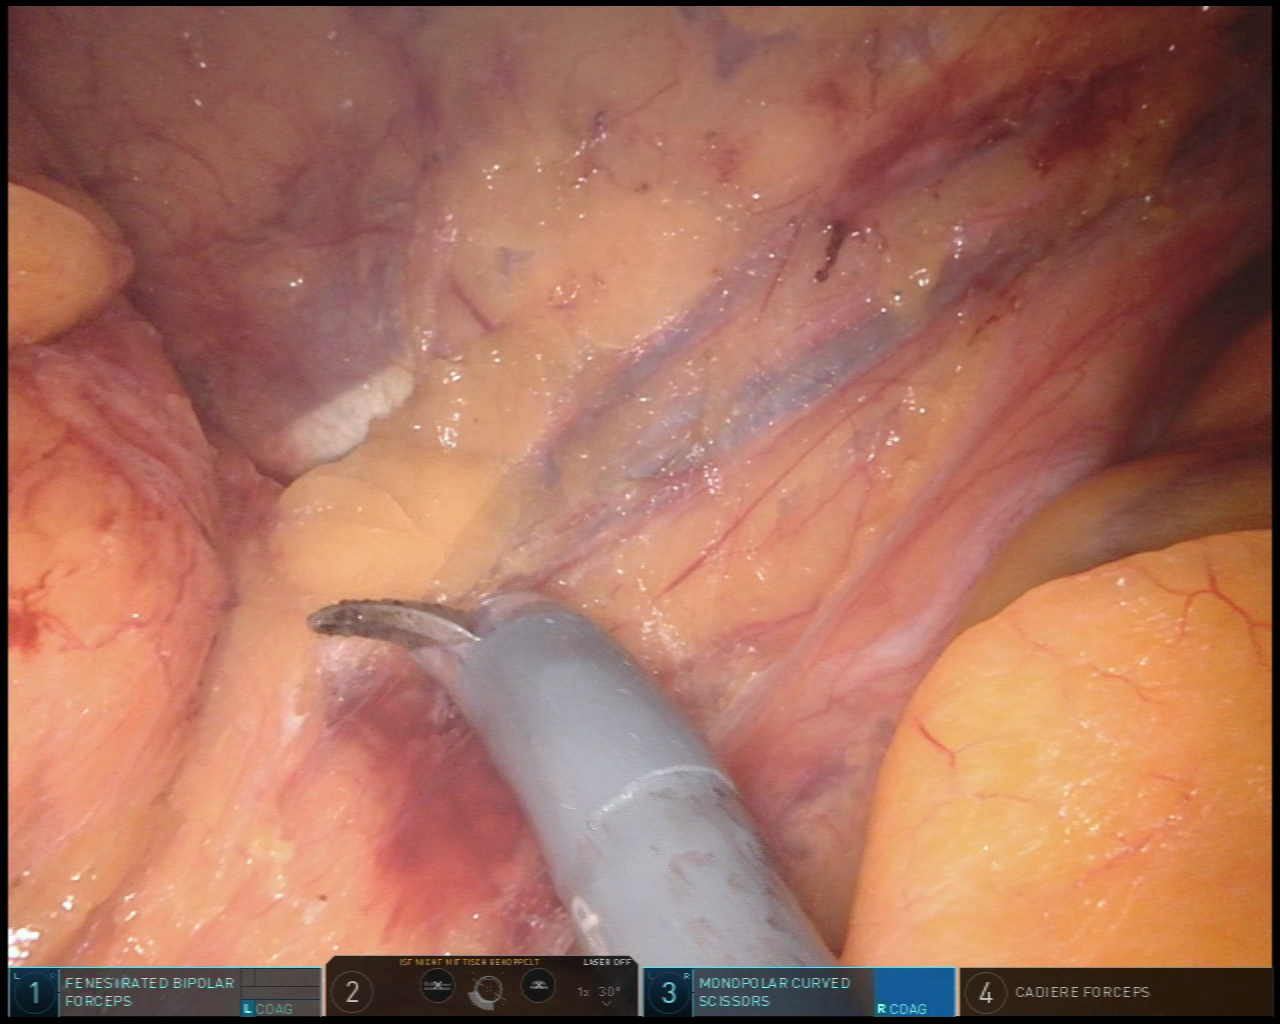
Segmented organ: ureter
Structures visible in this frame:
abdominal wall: no
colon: no
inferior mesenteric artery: no
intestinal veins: no
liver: no
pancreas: no
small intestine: no
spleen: no
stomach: no
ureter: yes
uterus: no
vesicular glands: no